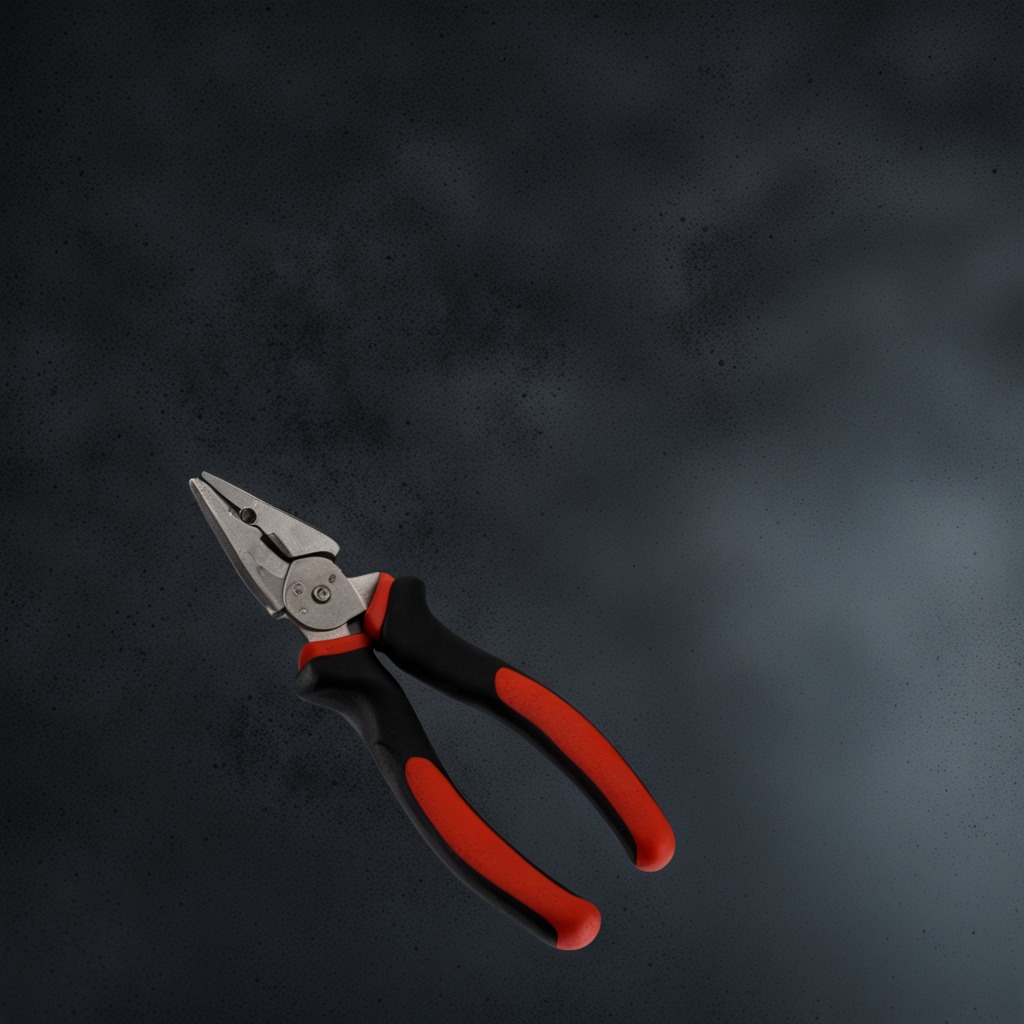
A plier is lying on the clean granite table inside a workshop at night.